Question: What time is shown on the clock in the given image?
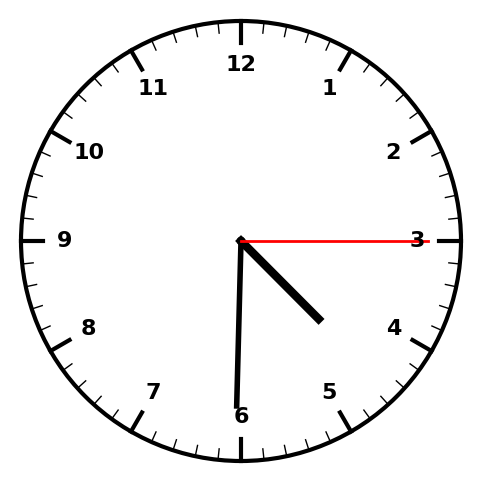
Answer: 04:30:15